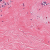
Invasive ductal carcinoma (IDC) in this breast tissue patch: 0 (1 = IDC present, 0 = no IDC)